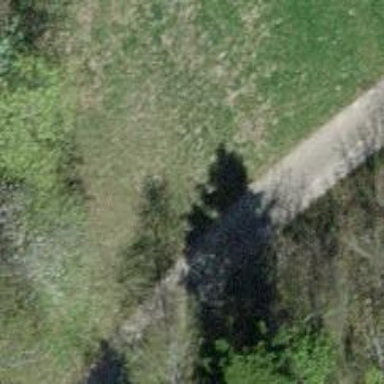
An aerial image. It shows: Unclassified road with paved surface.